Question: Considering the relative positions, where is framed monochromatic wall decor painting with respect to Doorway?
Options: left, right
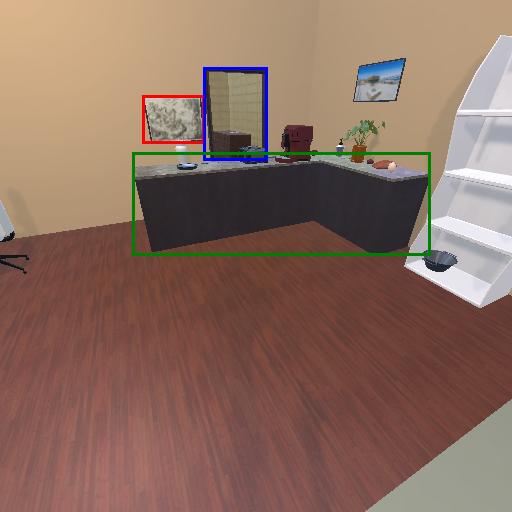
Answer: left